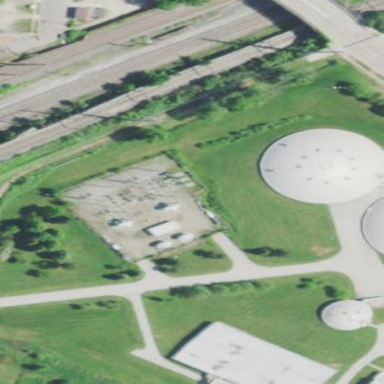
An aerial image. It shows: Power substation.